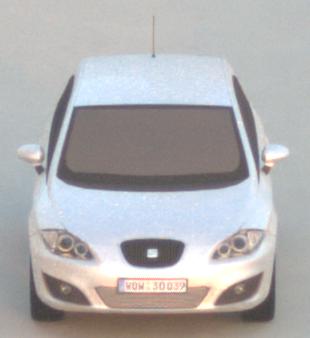
Make: SEAT
Model: Leon 1.4
Detailed model: Leon (1P)
Model produced from: 2009/04
Model produced until: 2010/08
Doors: 5
Color: white
Road condition: dry road
Daytime: sunrise or sunset
Contrast: medium contrast